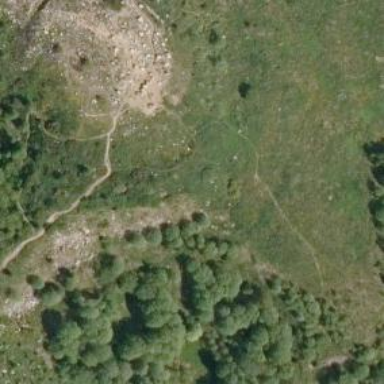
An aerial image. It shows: Path.